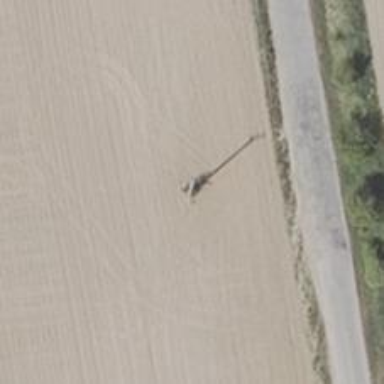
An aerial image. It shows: Power pole.